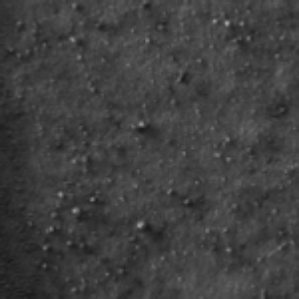
Label: frost